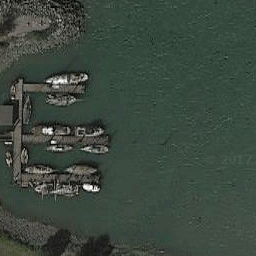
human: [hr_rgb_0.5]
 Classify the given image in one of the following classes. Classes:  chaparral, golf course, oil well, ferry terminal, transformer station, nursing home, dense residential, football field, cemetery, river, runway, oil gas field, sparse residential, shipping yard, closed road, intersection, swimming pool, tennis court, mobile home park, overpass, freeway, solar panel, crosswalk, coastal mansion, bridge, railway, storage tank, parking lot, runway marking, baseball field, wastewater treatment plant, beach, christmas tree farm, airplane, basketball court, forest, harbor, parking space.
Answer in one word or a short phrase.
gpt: ferry terminal